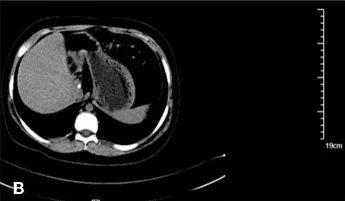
Imaging findings during follow up: there was no abnormal density shadow in the liver, which was consistent with the changes of hepatic caudate lobe resection. Enhanced computed tomography of the abdomen 14 months after the surgery.
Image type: radiology (ct)